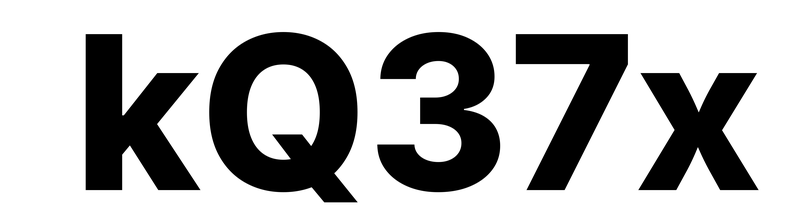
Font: Inter_ExtraBold